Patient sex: F
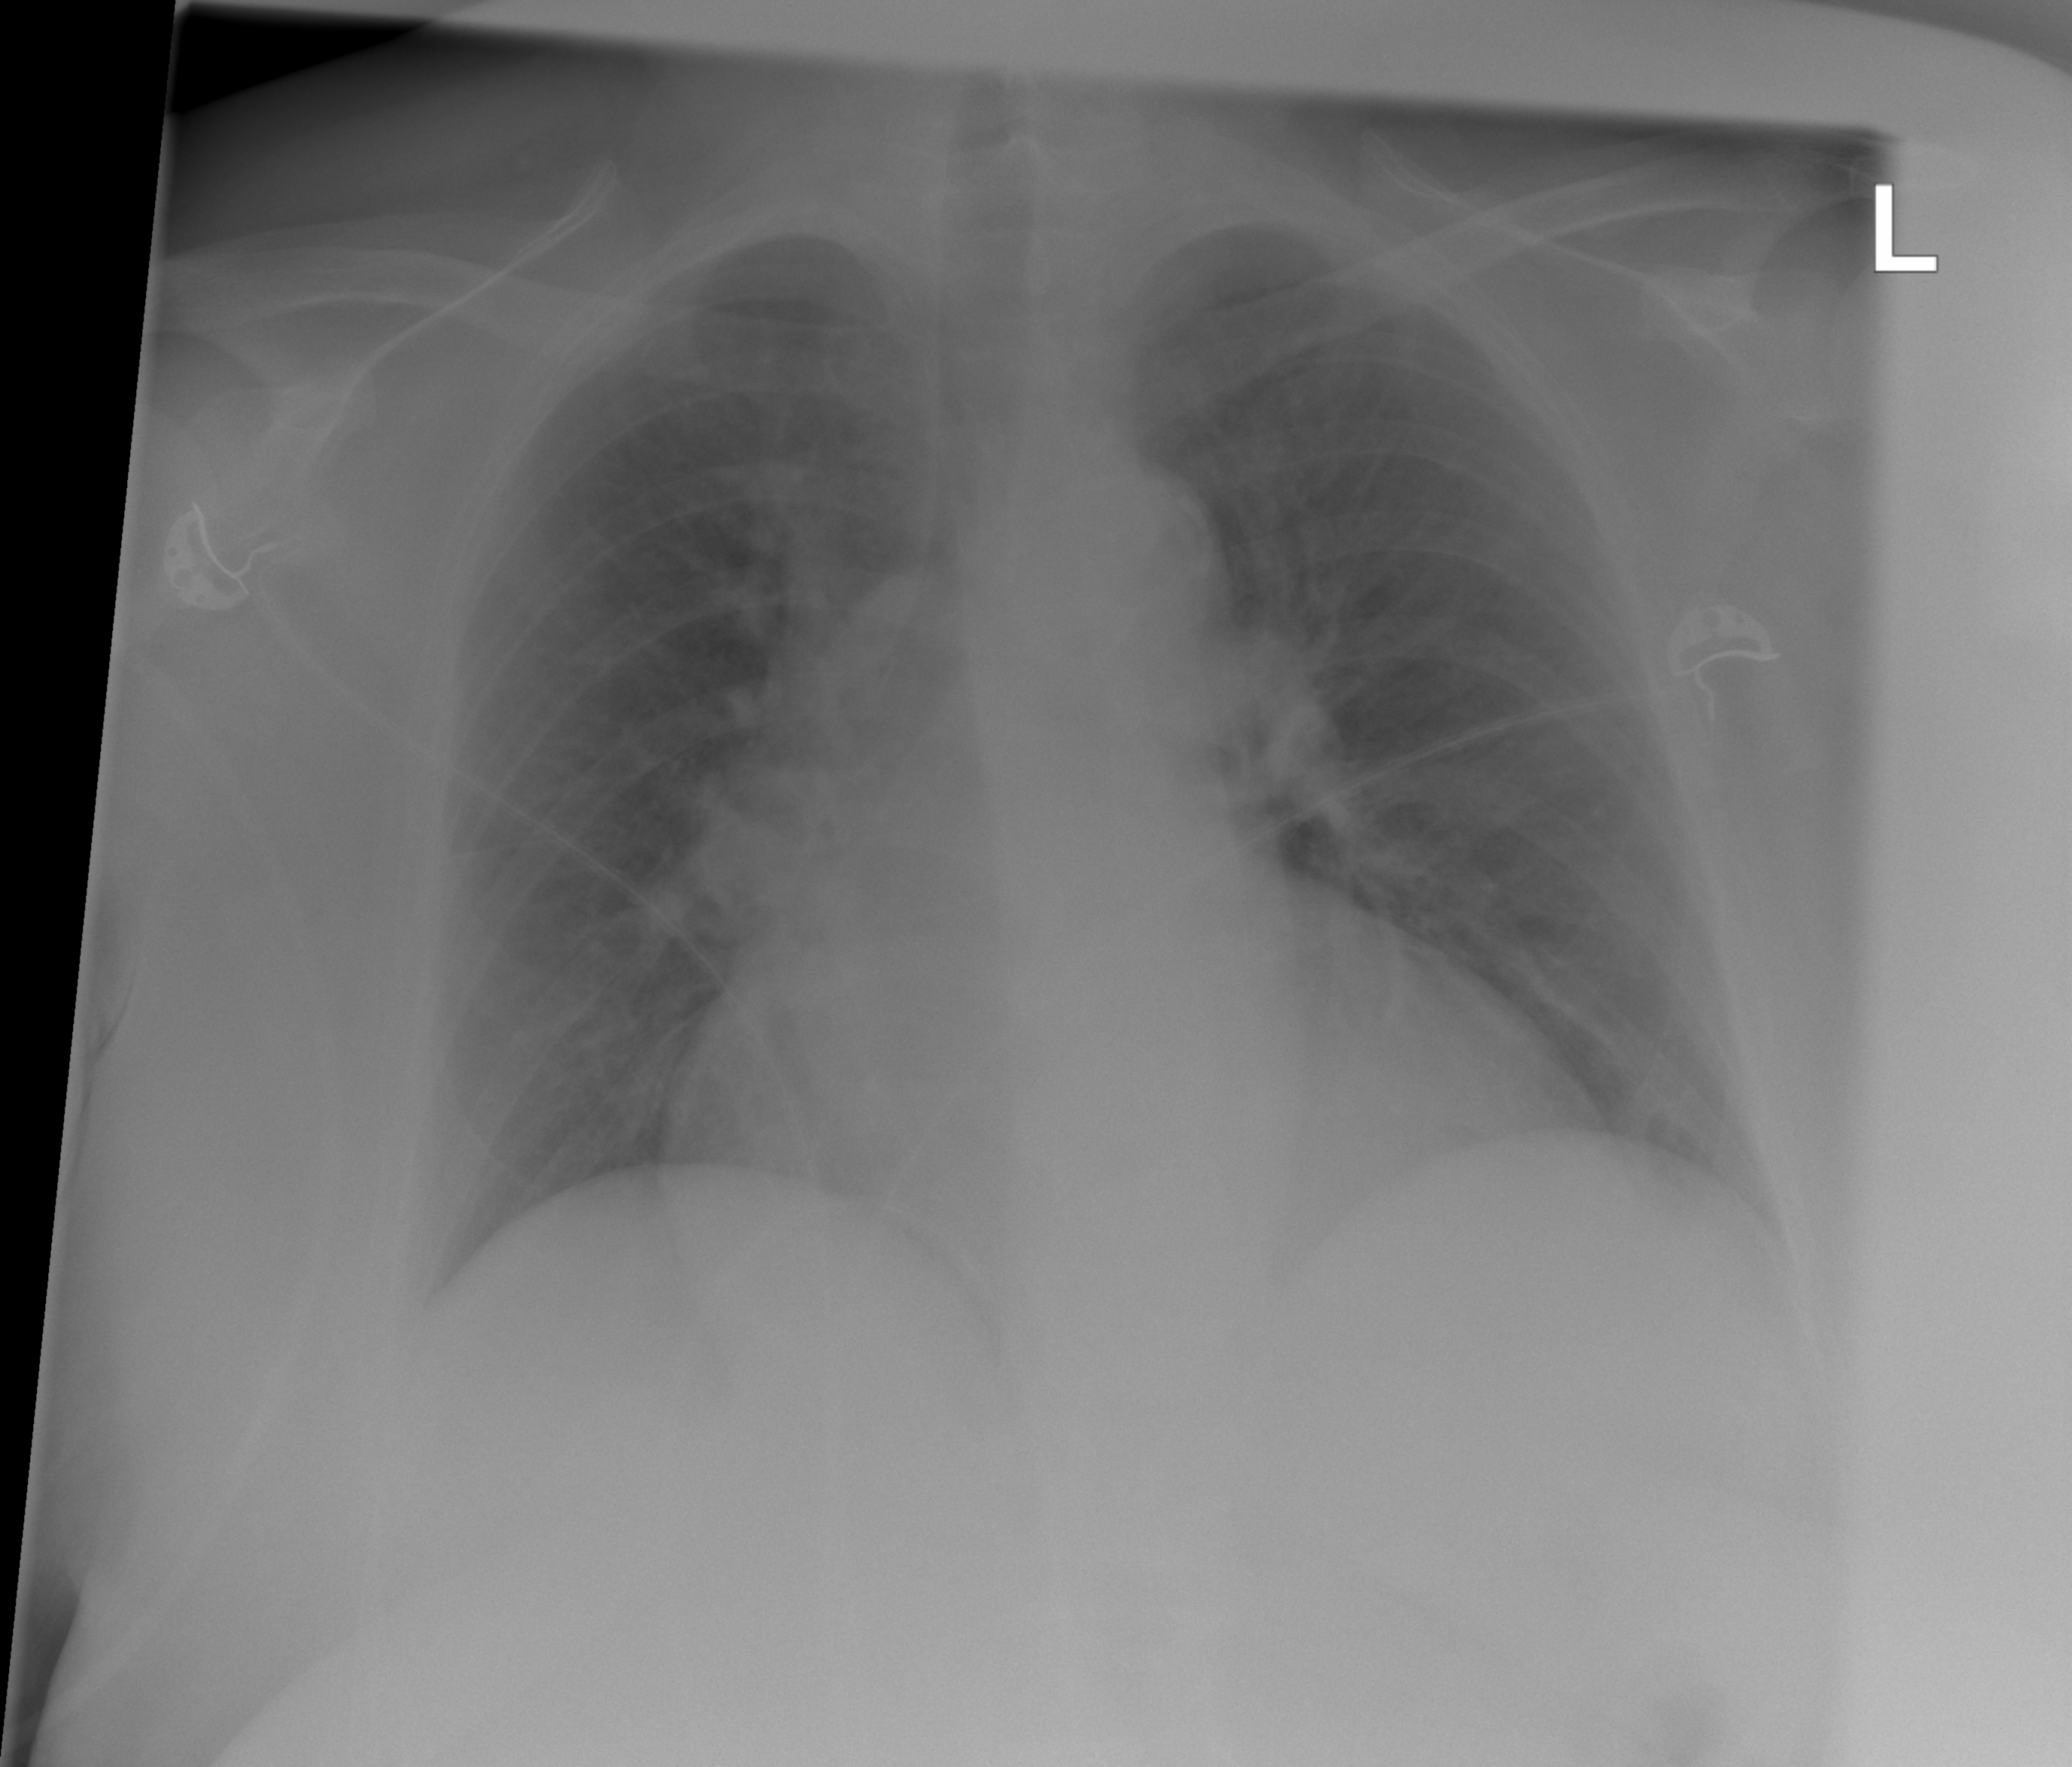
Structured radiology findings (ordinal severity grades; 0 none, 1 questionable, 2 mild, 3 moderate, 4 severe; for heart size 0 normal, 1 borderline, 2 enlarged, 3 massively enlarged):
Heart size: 3
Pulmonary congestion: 2
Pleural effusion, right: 0
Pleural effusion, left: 0
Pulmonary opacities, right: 1
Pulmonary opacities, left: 1
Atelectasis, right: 0
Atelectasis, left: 0